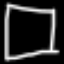
Label: square